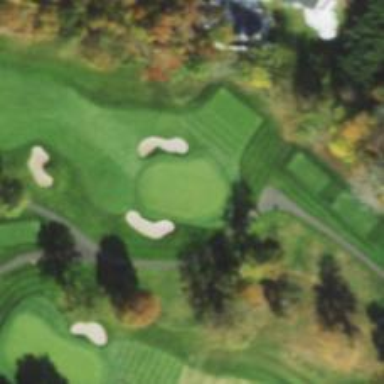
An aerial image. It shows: Golf hole.